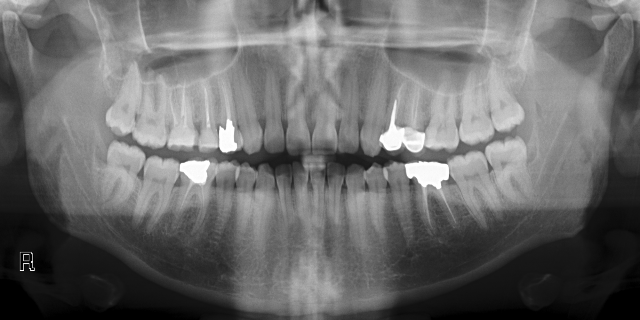
adult